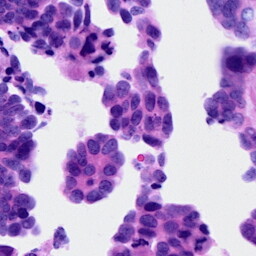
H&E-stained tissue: Ovarian